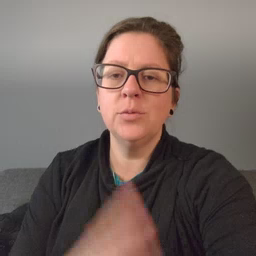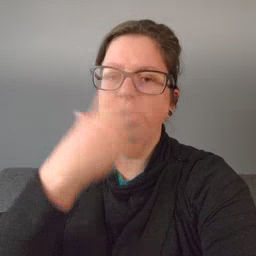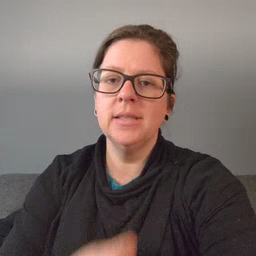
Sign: pretty